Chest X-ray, PA view. Patient: 50 years old, sex M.
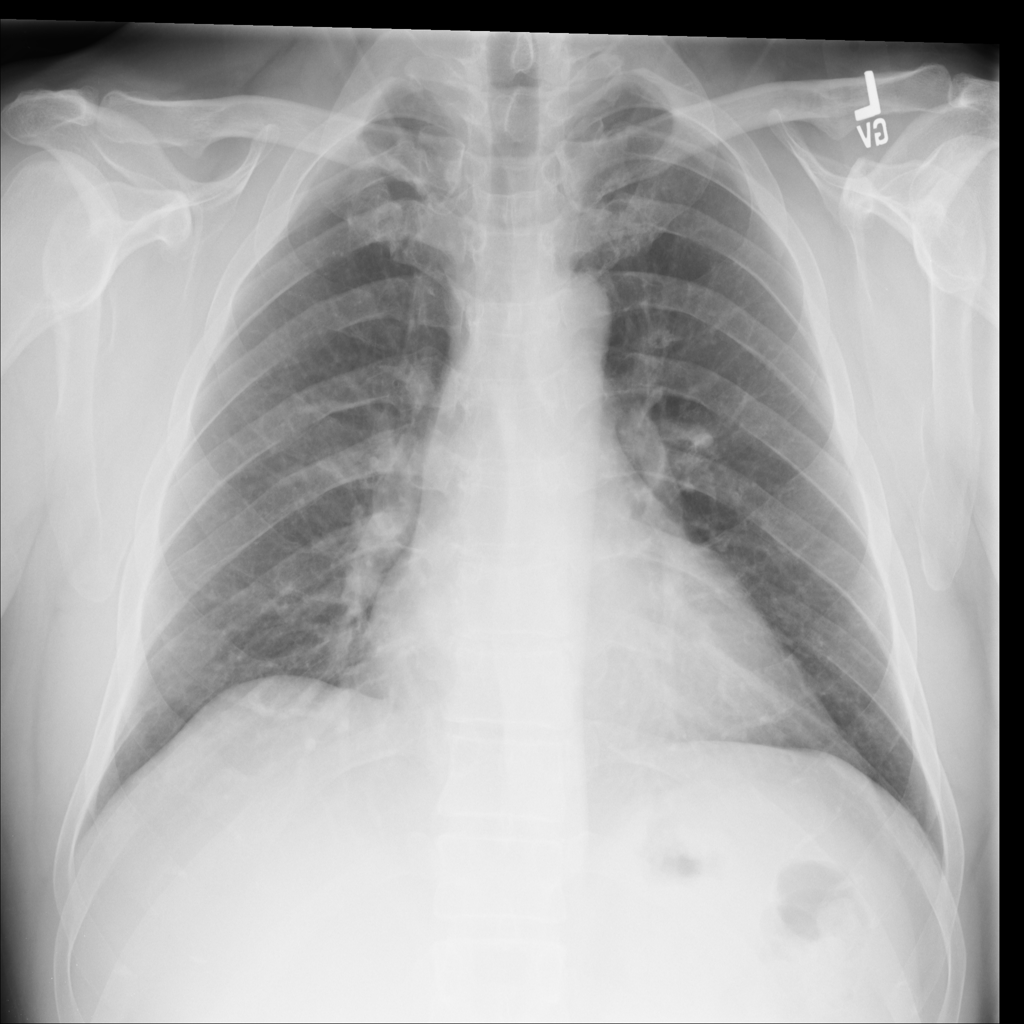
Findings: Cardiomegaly